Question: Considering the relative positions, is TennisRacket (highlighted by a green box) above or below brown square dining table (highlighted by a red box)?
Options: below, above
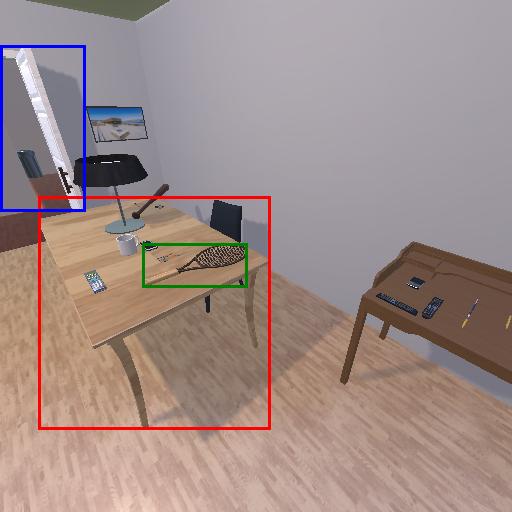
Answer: below